Question: I'm using ggplot, and am trying to add a ribbon in the form of a simple rectangle to a barplot I have. The idea is to show a cutoff below a certain value.
The barplot is fine but I can't quite get the ribbon right - I'd like it displayed a little wider but it seems to be limited to the width of the barplot data.
I tried using 'xmin' and 'xmax' but that doesn't increase the width of the shaded area.
Is there a way of explicitly controlling the width of 'geom_ribbon'?
'''
# Where df is a data frame containing the data to plot
library(cowplot)
ggplot(df, aes(x=treatments, y=propNotEliminated)) +
geom_ribbon(aes(xmin=0, xmax=21, ymin=0, ymax=20)) + # the xmin and xmax don't do what I'd expect
geom_bar(stat="identity", fill="white", colour="black", size=1) +
theme_cowplot()
'''

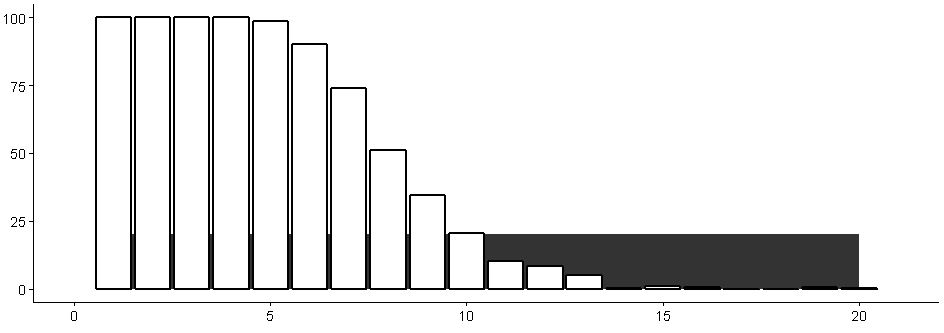
Answer: Why not use 'geom_rect'?
'''
ggplot(mtcars, aes(factor(cyl))) +
geom_bar() +
geom_rect(xmin = 0, xmax = Inf, ymin = 0, ymax = 1, fill = "blue") +
geom_rect(xmin = 1, xmax = 3, ymin = 1, ymax = 2, fill = "red") +
geom_rect(xmin = 1 - 0.5, xmax = 3 + 0.5, ymin = 2, ymax = 3, fill = "green")
'''

After you're satisfied with the placement, put 'geom_bar' last.